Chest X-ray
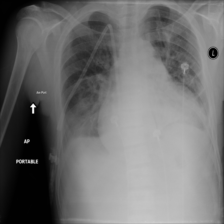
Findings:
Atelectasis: positive
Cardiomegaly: negative
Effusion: negative
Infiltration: positive
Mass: negative
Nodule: negative
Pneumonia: negative
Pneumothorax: negative
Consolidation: negative
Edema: negative
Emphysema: negative
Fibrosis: negative
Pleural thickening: negative
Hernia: negative